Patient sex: M
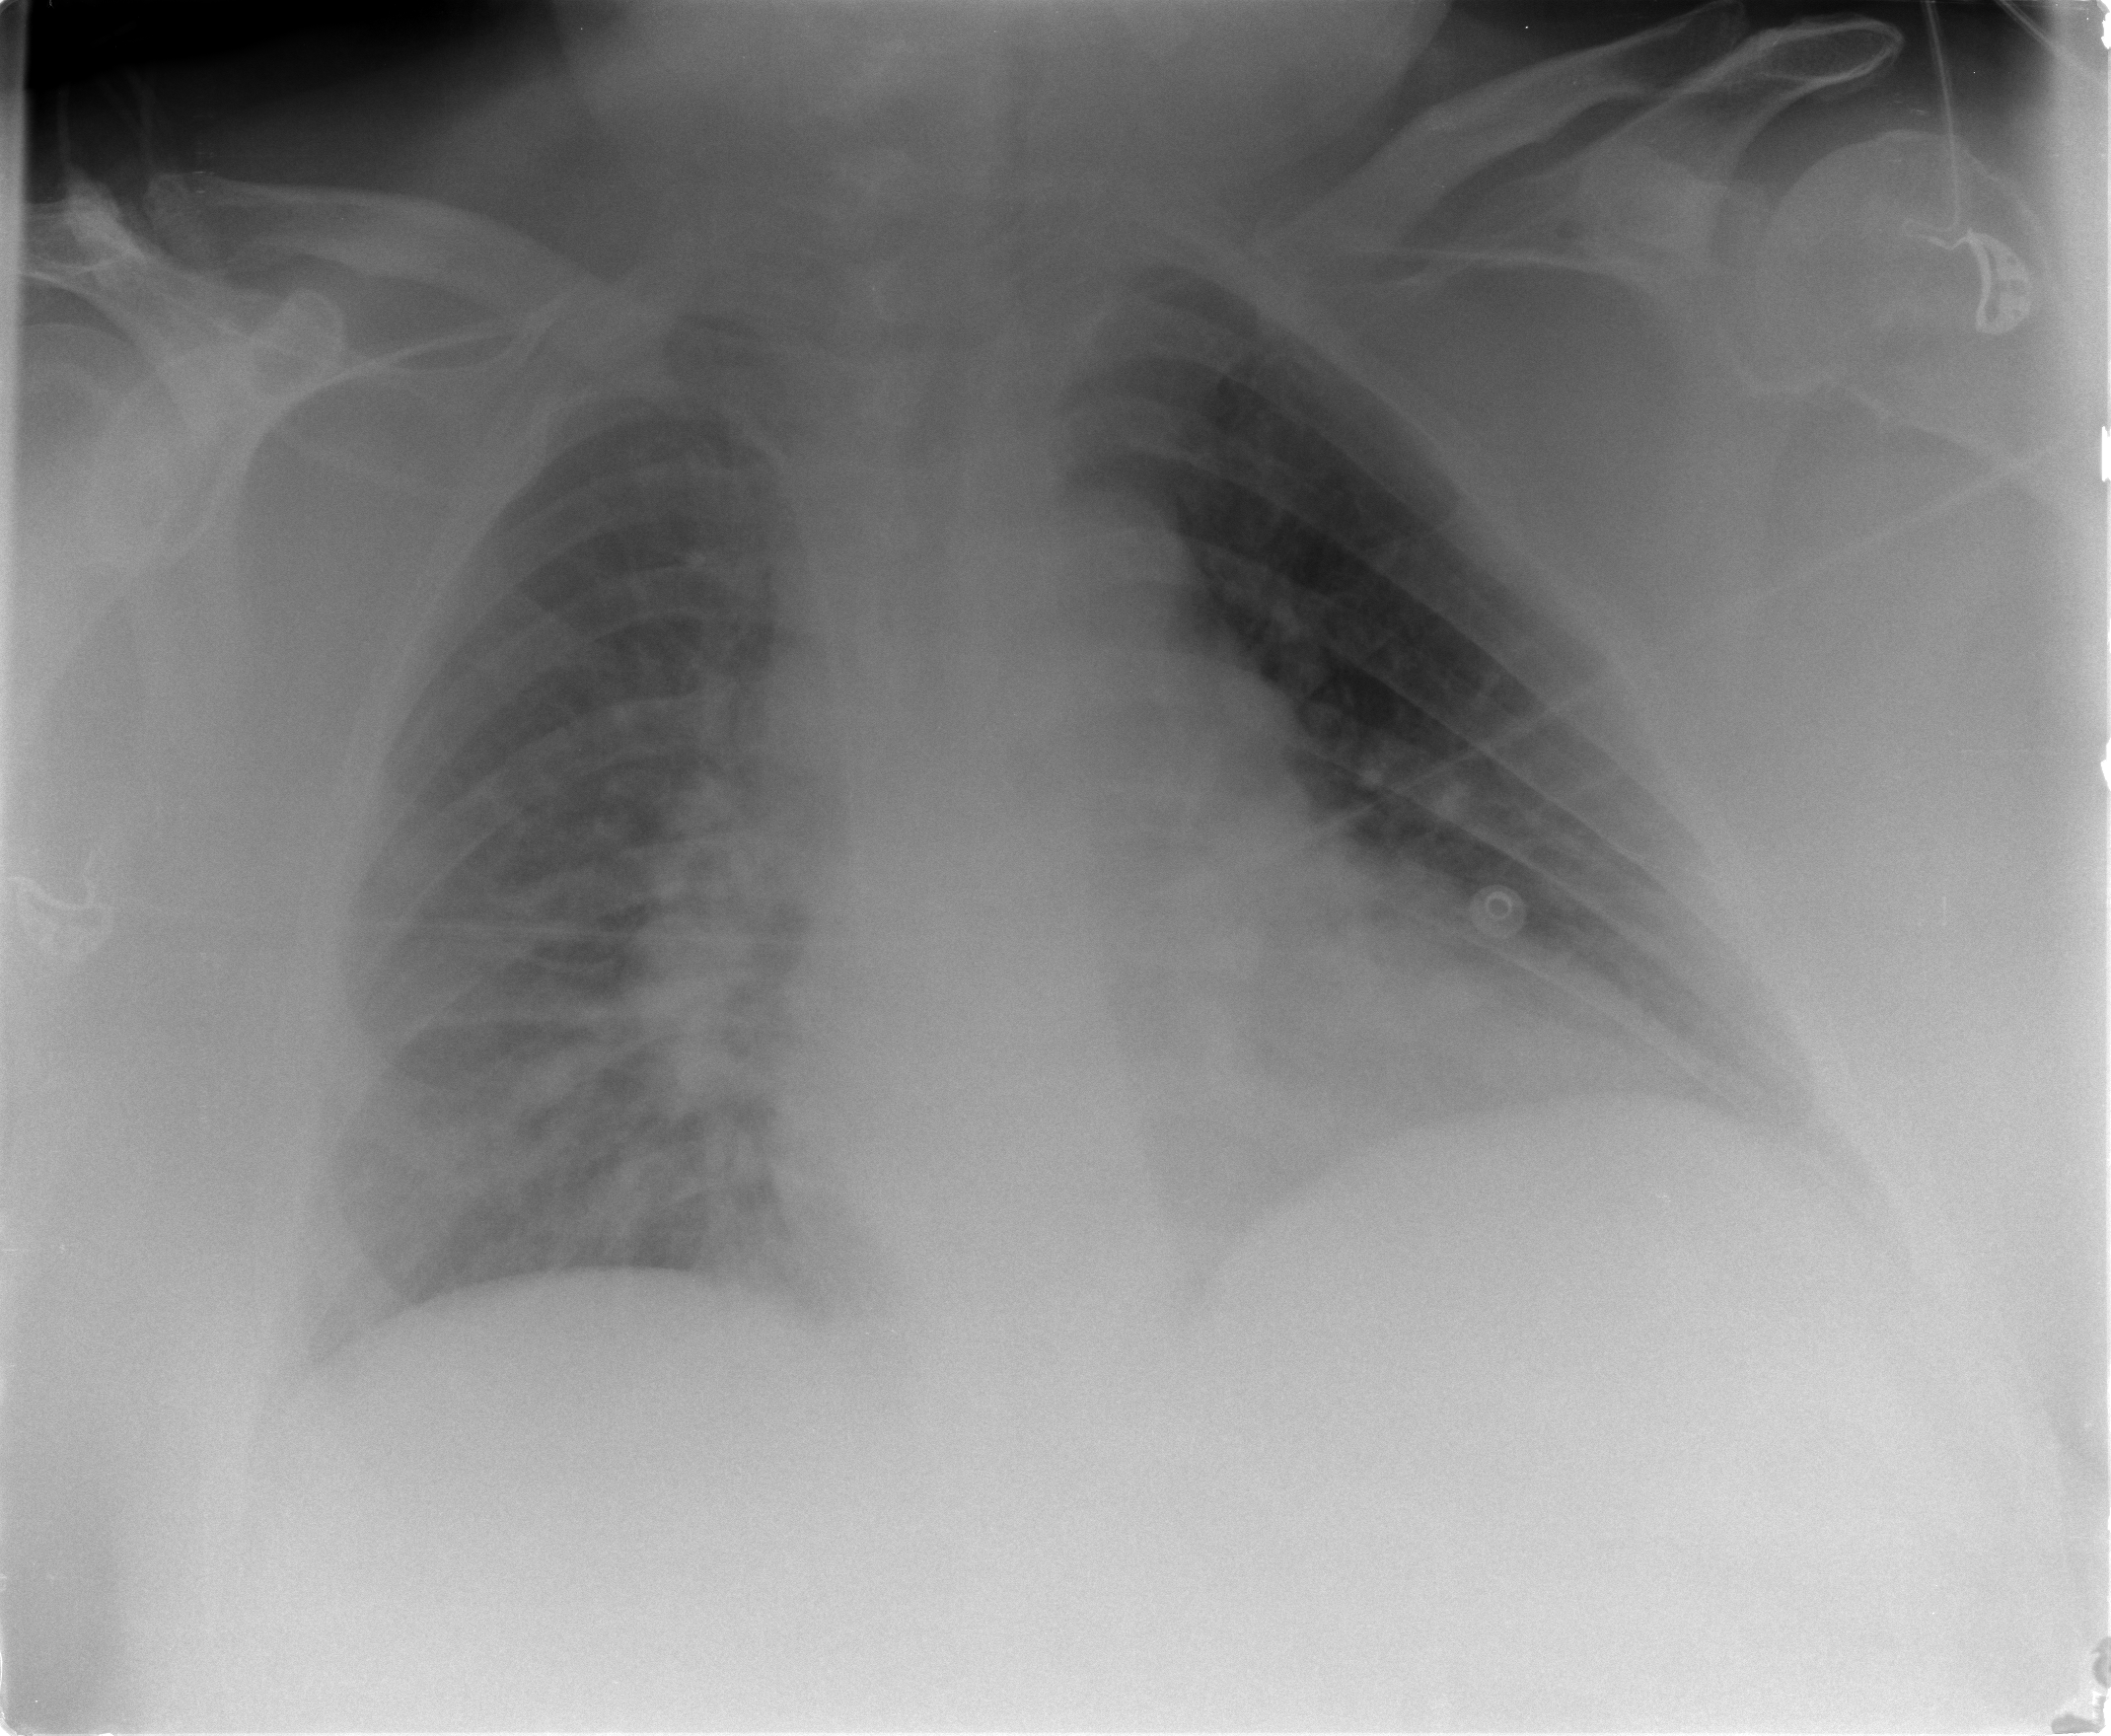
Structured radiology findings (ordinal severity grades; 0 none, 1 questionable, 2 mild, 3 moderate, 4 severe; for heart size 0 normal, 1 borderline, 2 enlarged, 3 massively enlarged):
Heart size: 1
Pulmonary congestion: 2
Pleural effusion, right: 0
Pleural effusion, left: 0
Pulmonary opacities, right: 0
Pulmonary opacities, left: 0
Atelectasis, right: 2
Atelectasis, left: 0